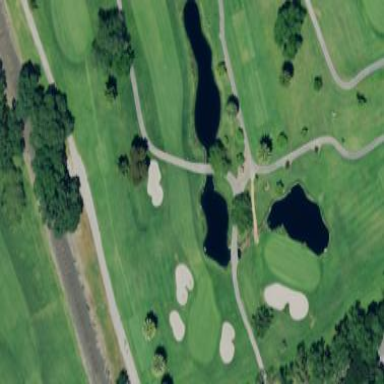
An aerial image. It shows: Picturesque scene of golf course with lateral water hazard.